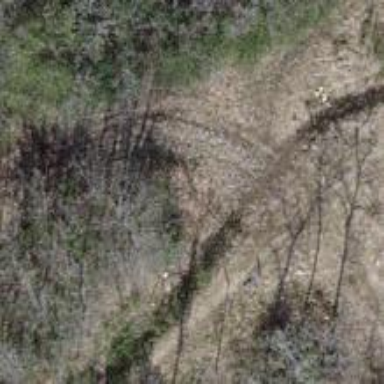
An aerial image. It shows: Path on the ground with bridge.